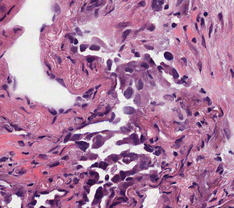
Tumor epithelial tissue: yes
Tumor-associated stroma tissue: yes
Normal tissue: no